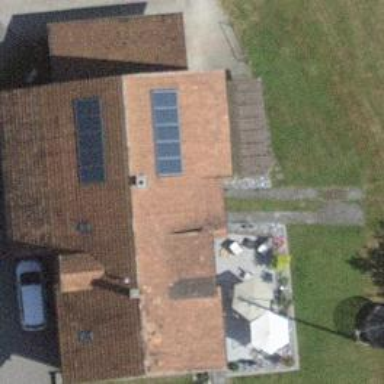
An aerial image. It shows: Solar power generator utilizing photovoltaic technology with solar photovoltaic panels.